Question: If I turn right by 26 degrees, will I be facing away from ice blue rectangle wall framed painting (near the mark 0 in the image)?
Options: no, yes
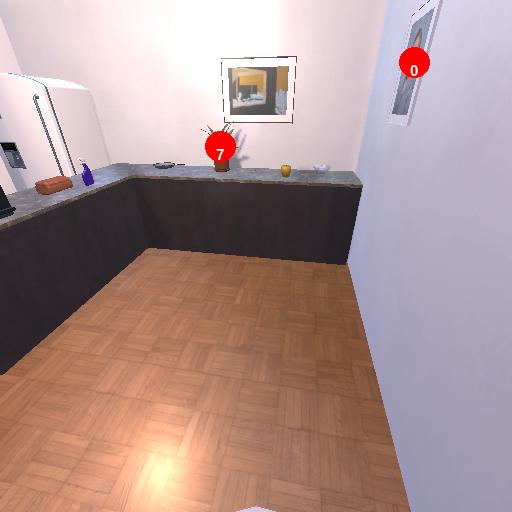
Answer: no